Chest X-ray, PA view. Patient: 42 years old, sex M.
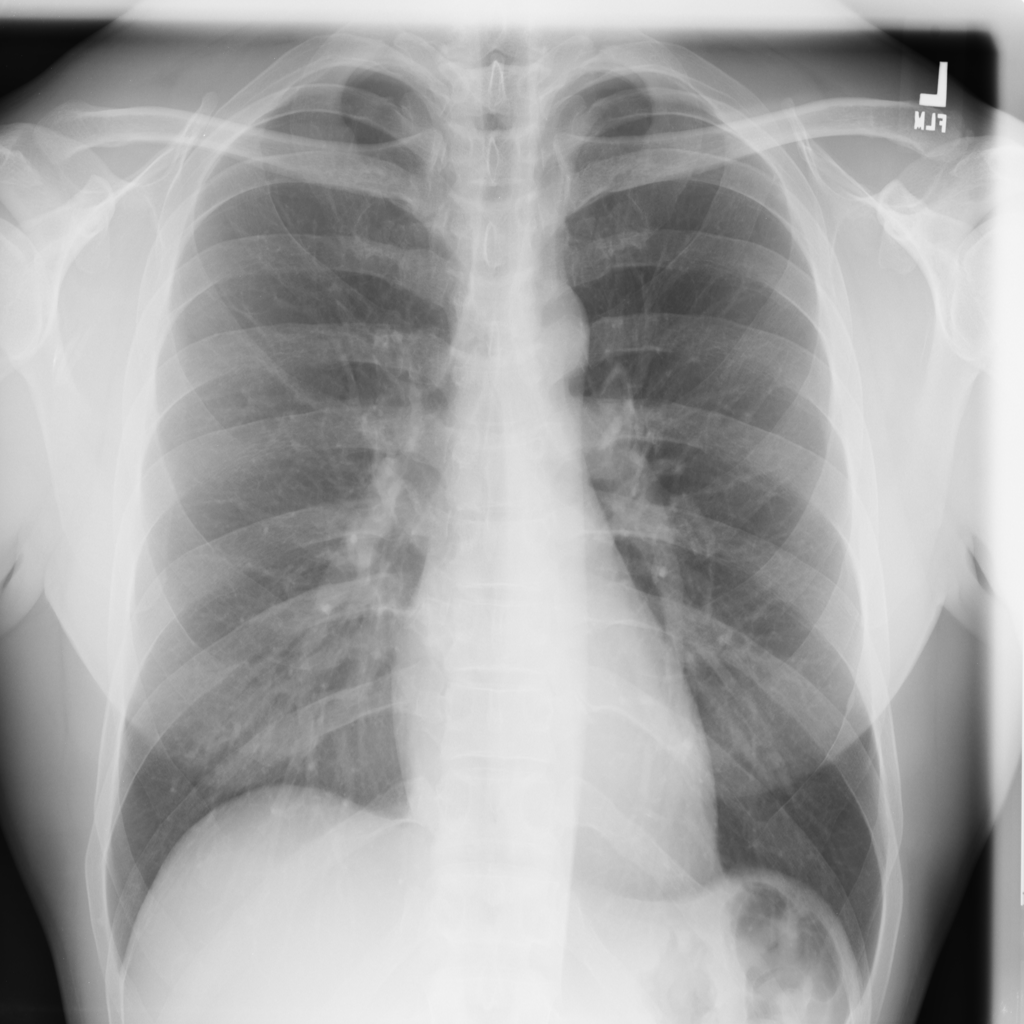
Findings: No Finding